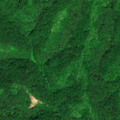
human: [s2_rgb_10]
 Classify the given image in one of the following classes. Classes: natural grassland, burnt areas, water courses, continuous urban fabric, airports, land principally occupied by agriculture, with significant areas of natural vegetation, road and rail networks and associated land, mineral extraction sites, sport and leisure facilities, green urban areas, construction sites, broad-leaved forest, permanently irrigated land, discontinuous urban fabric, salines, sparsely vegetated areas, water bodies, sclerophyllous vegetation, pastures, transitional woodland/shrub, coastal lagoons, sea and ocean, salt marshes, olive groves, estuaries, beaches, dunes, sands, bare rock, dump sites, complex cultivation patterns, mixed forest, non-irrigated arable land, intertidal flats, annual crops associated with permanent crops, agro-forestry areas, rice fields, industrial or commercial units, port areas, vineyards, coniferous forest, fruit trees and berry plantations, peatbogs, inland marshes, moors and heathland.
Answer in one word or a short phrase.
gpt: broad-leaved forest